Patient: sex M, age 77
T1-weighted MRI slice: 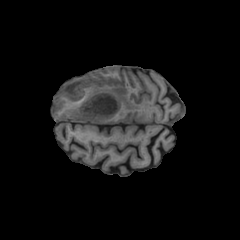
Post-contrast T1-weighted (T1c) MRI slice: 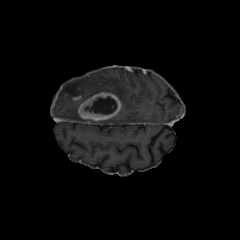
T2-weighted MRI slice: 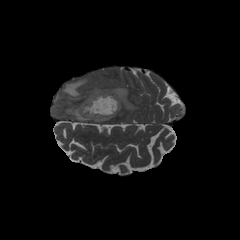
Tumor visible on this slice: yes
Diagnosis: Glioblastoma, IDH-wildtype
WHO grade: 4